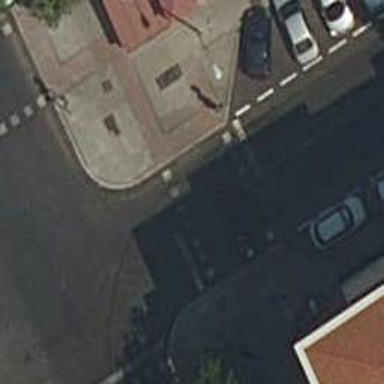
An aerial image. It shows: Zebra crossing with traffic signals. The crossing is marked by traffic lights.